Chest X-ray. View position: PA
Patient age: 22
Patient sex: F
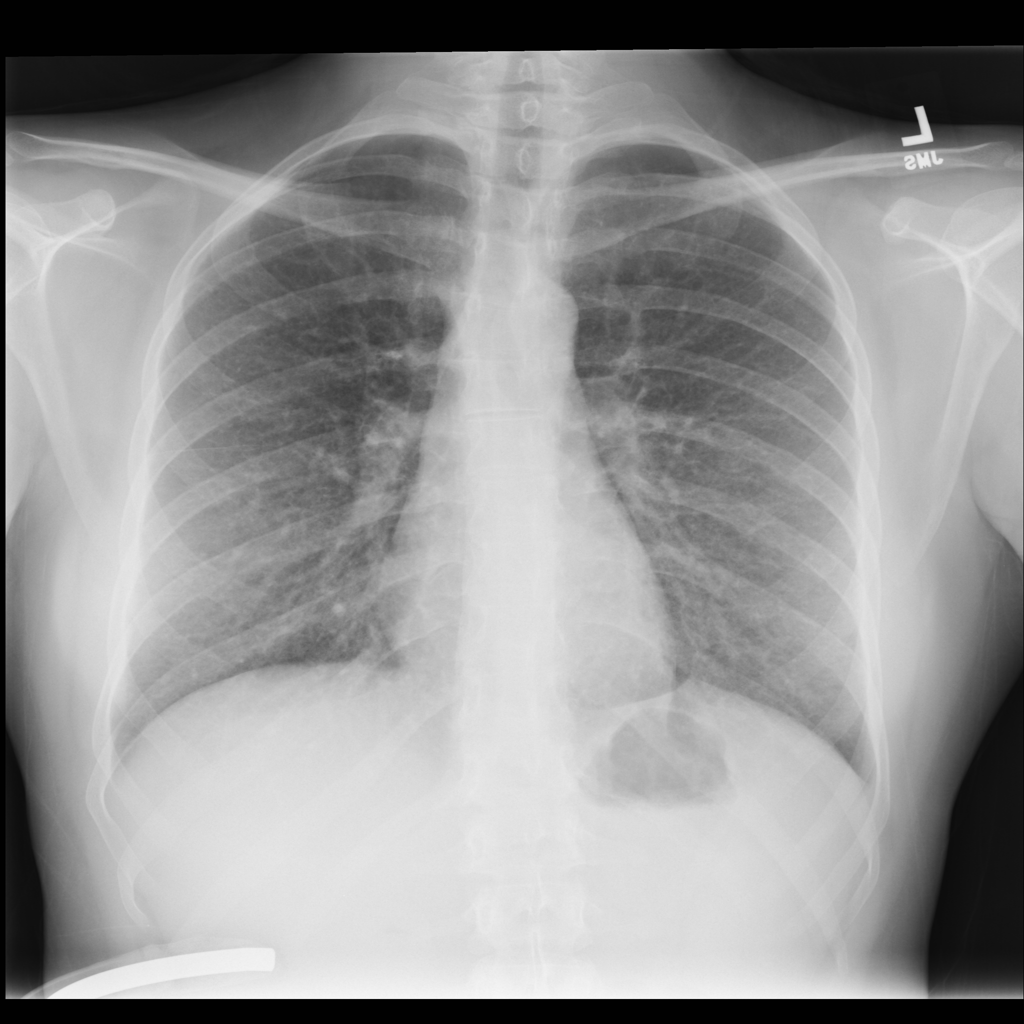
Finding: Pneumothorax